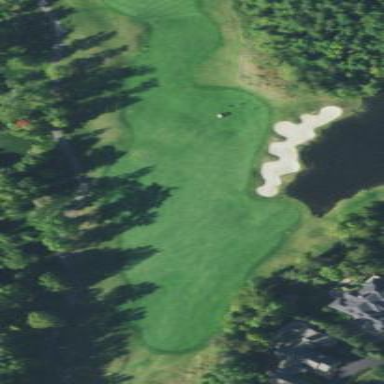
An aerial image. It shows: Golf fairway surrounded by grass.